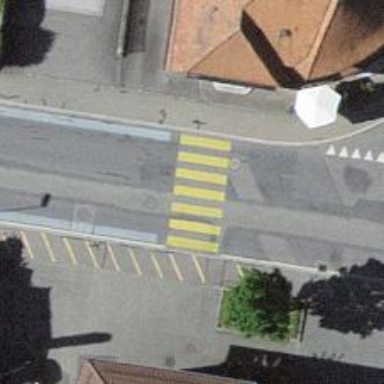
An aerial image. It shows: Zebra crossing on the road.